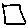
Label: square